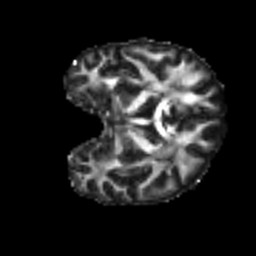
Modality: FA
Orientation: coronal
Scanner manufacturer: siemens
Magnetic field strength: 3 T
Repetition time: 4 s
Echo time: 0.0594 s